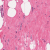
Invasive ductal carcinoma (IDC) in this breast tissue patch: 0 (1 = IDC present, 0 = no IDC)